Question: I am trying to populate a view from a controller. Here is what I am trying to do. I am filling in a dictionary with data and then I am putting that data in a viewdata:
'''
Dictionary<string, string> list = ExtractURL(content);
ViewData["List"] = list;
'''
At the view side I am having this:
'''
<ul>
<% foreach(var item in ViewData["List"] as Dictionary<string, string>) { %>
<li><% item.Value.ToString(); %></li>
<% } %>
</ul>
'''
Now, everything runs ok, but at the end I am just getting the list without any data there. Check the screenshot for reference.
Can someone please maybe point me what am I doing wrong.
Thanks in advance, Laziale
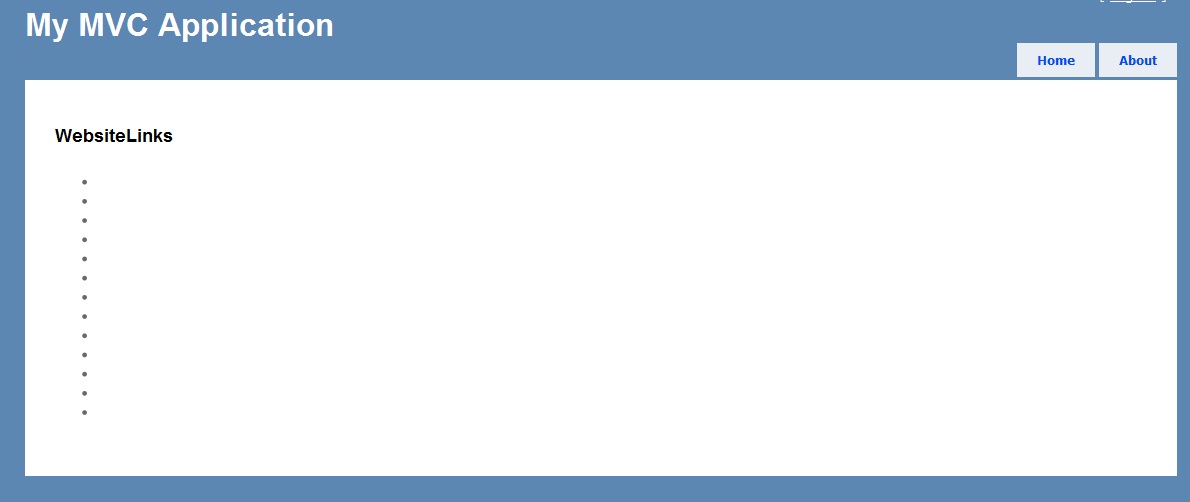
Answer: You have a typo in your syntax, change '<% item.Value.ToString(); %>' to '<%= item.Value.ToString() %>'
Otherwise 'ToString' will be called but not written to the output stream.